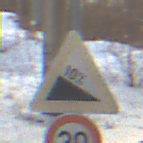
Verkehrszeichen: Gefaelle10
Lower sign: Geschwindigkeit30
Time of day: MorningAfternoon
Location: Roofed (Suburban)
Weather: PartlyCloudy
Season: Winter
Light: Natural